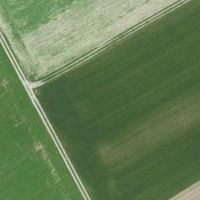
EUNIS habitat code: 52
Species observed at this site:
Carpocoris purpureipennis